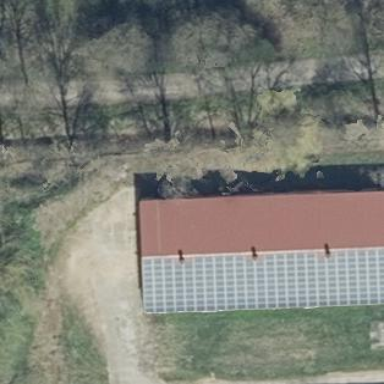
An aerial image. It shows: Gabled roof farm auxiliary building with the roof oriented along its length.